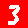
Digit: 3